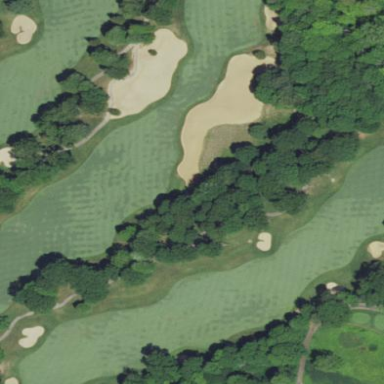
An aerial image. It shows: Grassy area designated as golf fairway.